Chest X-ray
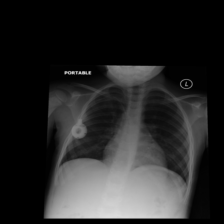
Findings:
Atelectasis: negative
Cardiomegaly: negative
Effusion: negative
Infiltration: negative
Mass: negative
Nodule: negative
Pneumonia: negative
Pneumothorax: negative
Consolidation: negative
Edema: negative
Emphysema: negative
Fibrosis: negative
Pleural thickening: negative
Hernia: negative